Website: macys
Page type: customer-info-address
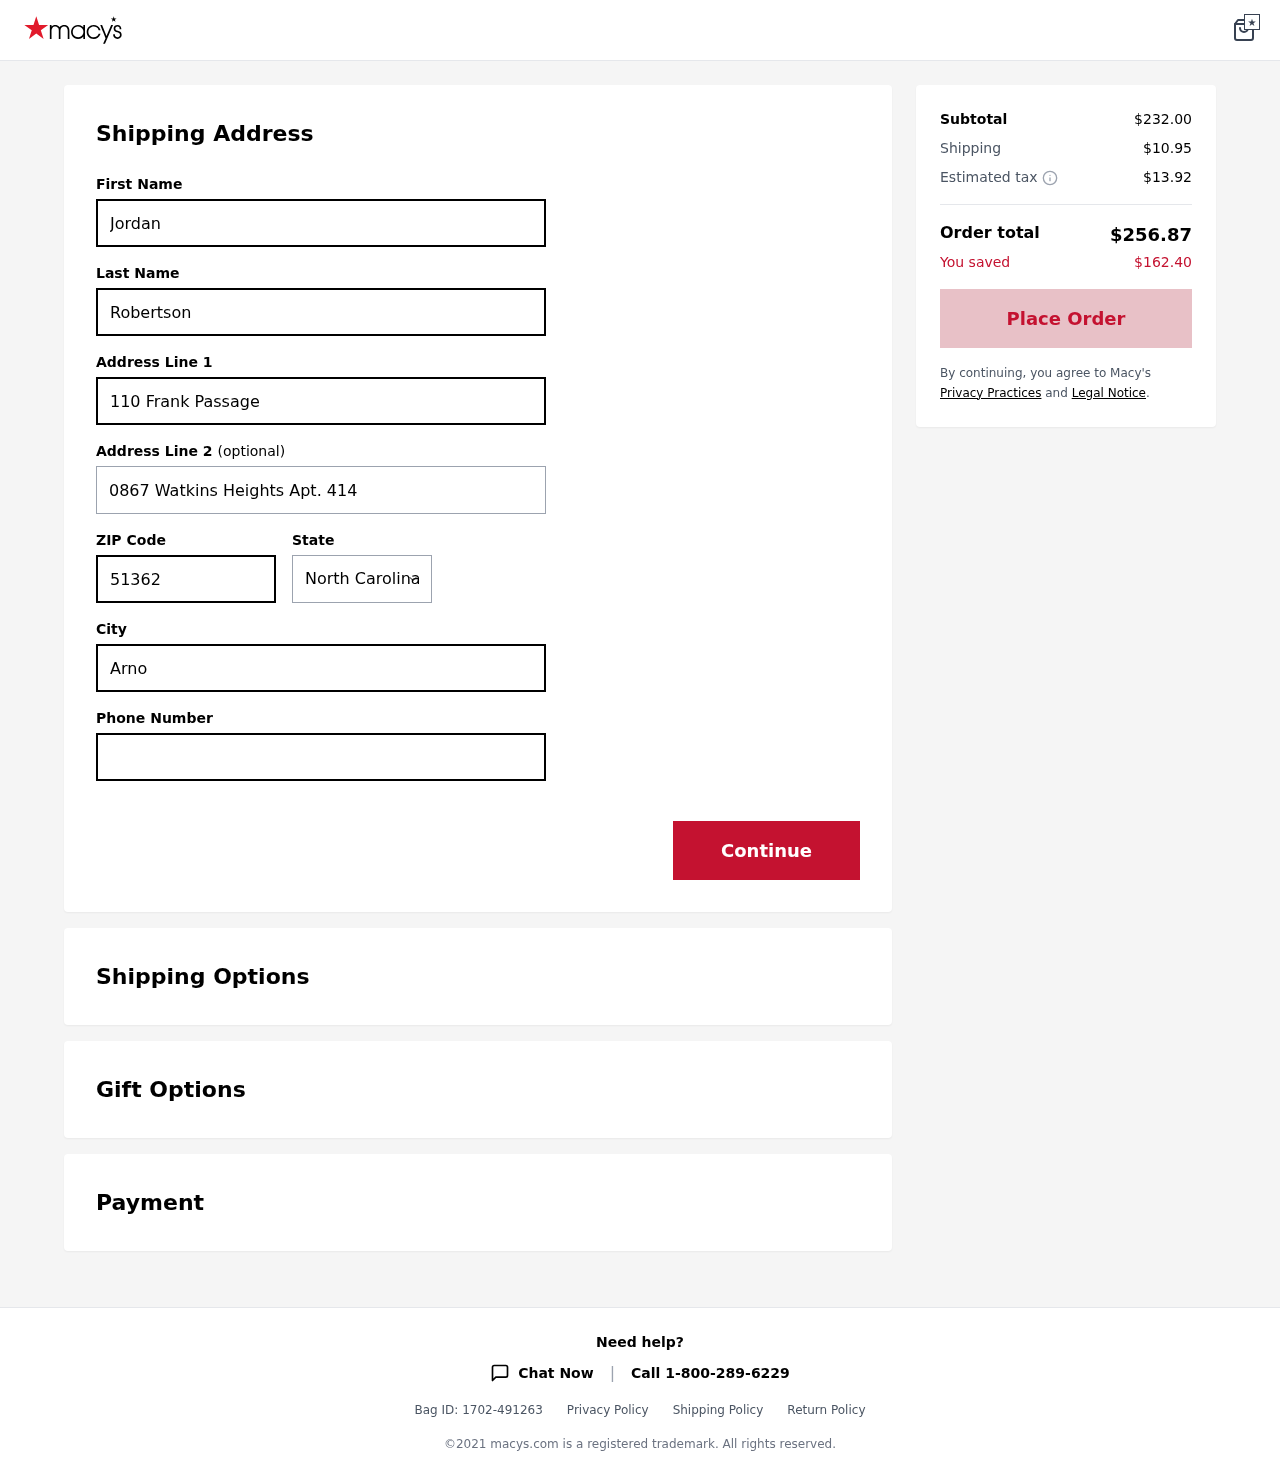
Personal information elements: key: PII_CITY
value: Arnoldshire
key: PII_FIRSTNAME
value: Jordan
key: PII_LASTNAME
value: Robertson
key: PII_PHONE
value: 7023868216
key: PII_POSTCODE
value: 51362
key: PII_STATE
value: North Carolina
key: PII_STREET
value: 110 Frank Passage
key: PII_STREET2
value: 0867 Watkins Heights Apt. 414
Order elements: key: ORDER_SUBTOTAL
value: $232.00
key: ORDER_SHIPPING_COST
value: $10.95
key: ORDER_TAX
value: $13.92
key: ORDER_TOTAL
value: $256.87
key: ORDER_SAVINGS
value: $162.40